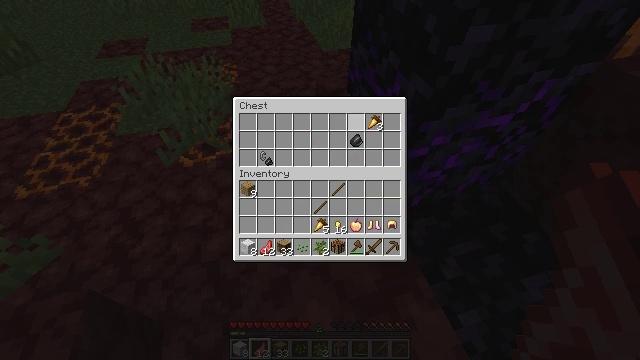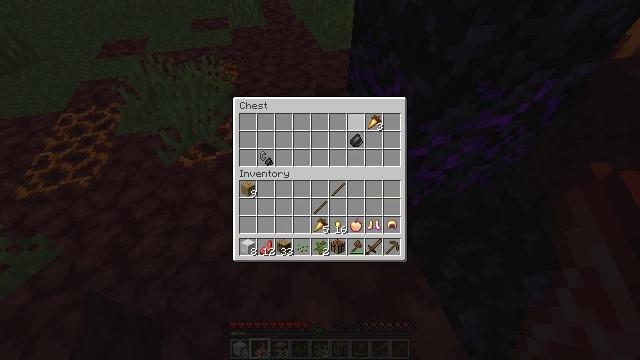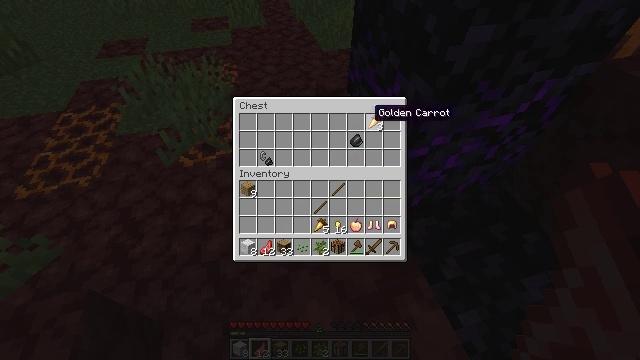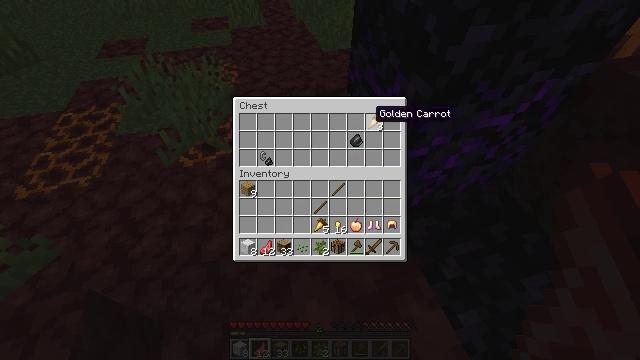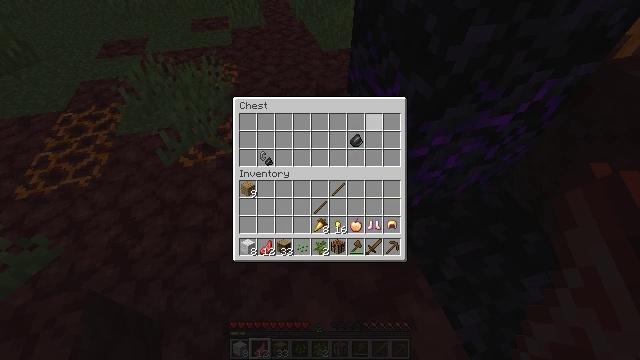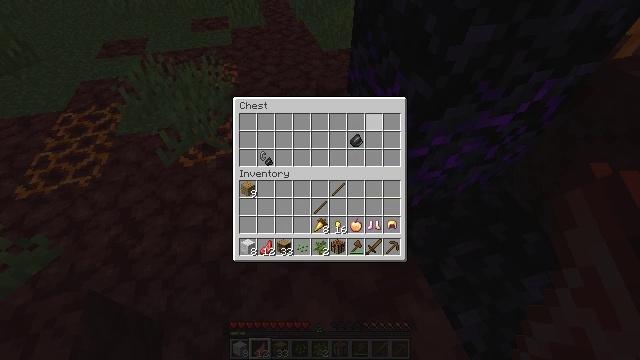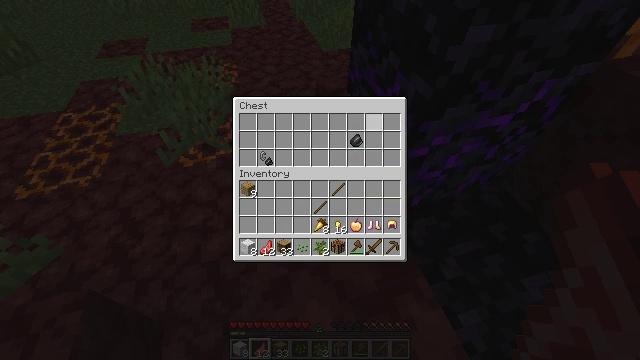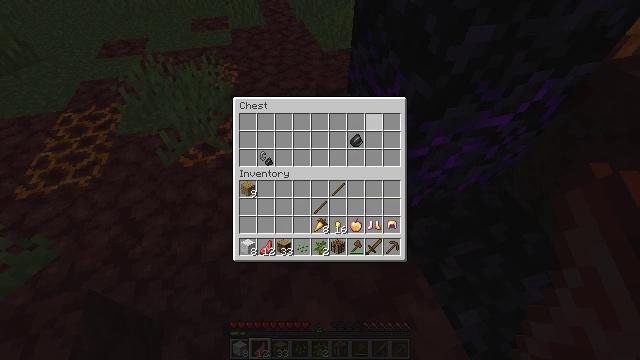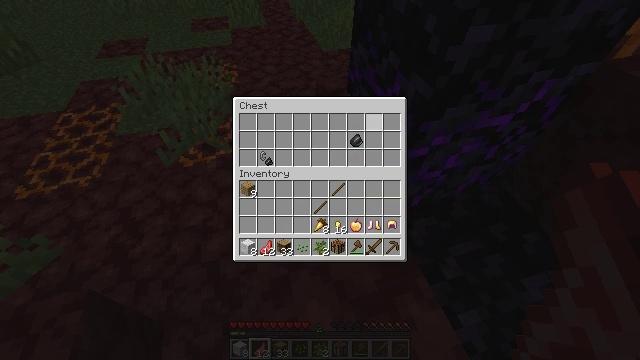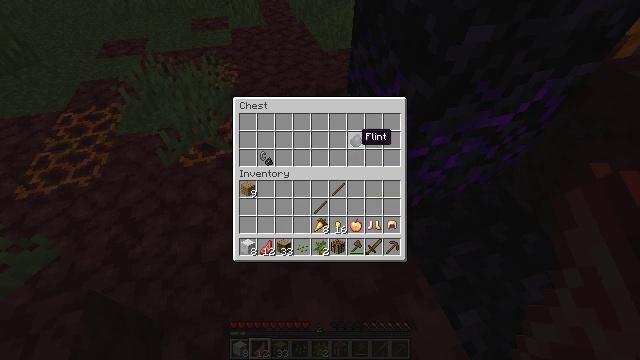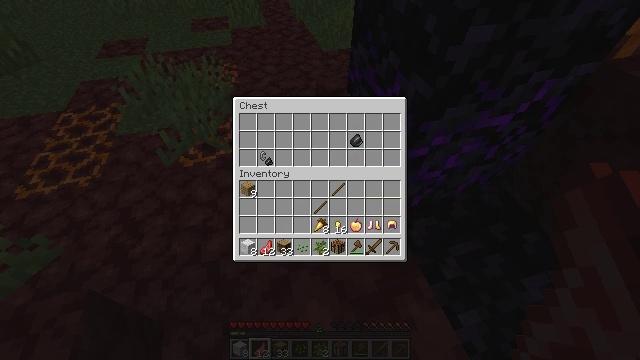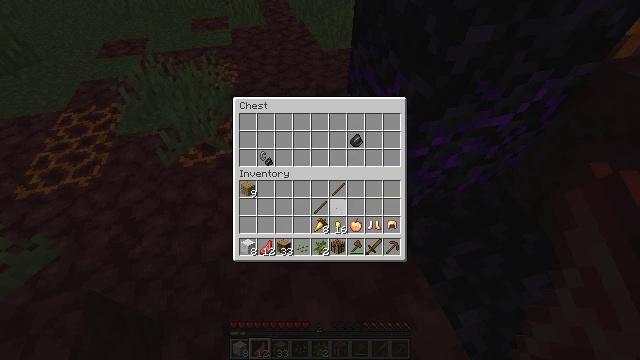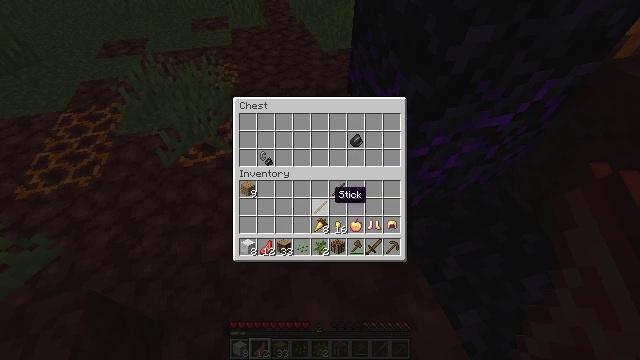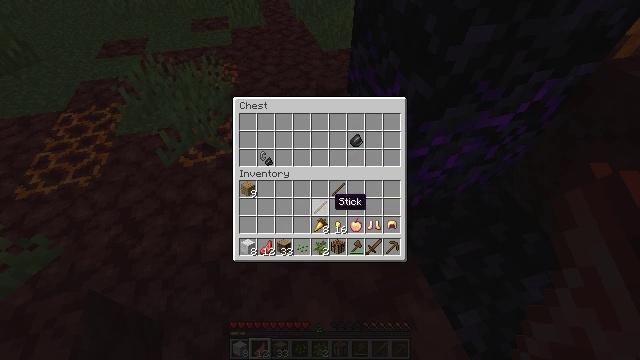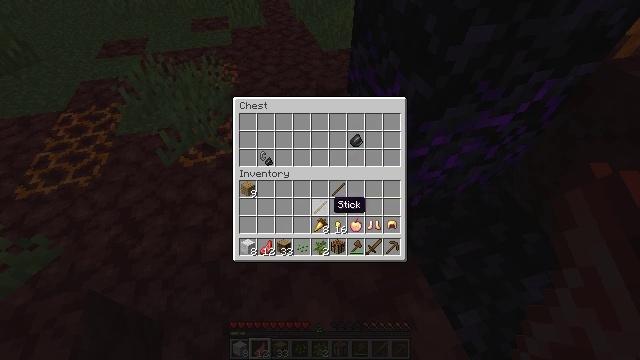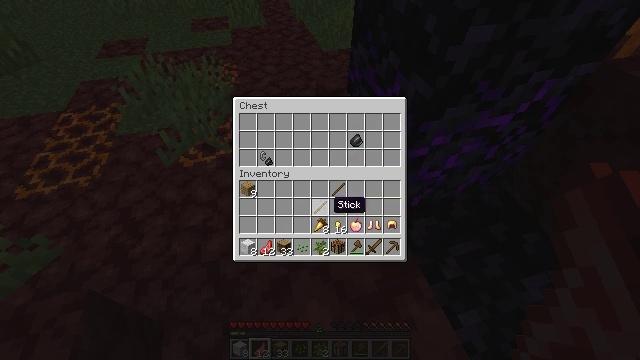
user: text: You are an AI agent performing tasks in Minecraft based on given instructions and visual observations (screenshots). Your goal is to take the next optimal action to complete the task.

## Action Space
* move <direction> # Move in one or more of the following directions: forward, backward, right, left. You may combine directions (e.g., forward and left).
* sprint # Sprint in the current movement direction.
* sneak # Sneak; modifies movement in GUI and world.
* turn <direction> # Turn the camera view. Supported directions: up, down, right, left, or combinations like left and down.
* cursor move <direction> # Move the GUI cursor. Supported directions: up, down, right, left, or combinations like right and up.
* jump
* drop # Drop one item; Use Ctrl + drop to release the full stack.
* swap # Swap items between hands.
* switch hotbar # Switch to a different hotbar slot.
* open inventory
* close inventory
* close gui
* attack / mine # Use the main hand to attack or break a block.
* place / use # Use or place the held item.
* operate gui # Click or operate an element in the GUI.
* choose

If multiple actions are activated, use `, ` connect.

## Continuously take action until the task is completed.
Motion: motion action
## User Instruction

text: Collect the brewing stand for reuse.
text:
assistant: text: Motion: sneak, cursor move right
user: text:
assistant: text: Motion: sneak, cursor move right
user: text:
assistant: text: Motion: sneak
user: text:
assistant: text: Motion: sneak, operate gui
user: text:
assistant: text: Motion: sneak, operate gui
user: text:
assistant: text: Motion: sneak, operate gui
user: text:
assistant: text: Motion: sneak
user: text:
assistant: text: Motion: sneak
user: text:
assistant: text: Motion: sneak, cursor move left and down
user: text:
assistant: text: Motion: sneak, cursor move left and down
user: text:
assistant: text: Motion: sneak, cursor move left and down
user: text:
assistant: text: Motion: sneak
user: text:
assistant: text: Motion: sneak, cursor move down
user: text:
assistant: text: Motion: no_op
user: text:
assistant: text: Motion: no_op
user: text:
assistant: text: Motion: no_op
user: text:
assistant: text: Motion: no_op
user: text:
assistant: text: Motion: no_op
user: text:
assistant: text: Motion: no_op
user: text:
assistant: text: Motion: no_op
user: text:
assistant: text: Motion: no_op
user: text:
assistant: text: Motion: no_op
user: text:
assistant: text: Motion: no_op
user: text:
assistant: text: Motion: no_op
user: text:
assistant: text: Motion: no_op
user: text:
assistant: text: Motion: operate gui
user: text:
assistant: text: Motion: operate gui
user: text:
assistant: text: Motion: operate gui
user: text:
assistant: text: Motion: cursor move down
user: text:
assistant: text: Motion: cursor move down